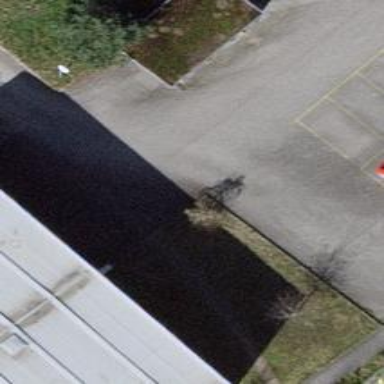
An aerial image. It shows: Road serving as parking aisle.